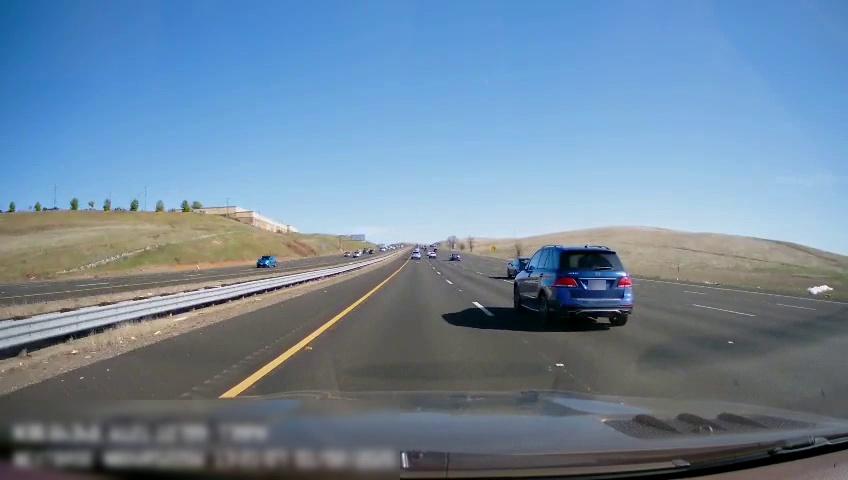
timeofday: Day
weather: Sunny
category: Drivable Space
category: Drivable Space
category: Vehicles | Car
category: Vehicles | Car
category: Vehicles | SUV
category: Vehicles | SUV
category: Vehicles | Car
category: Lanes | Current Lane
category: Lanes | Current Lane
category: Lanes | Alternate Lane
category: Lanes | Alternate Lane
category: Lanes | Alternate Lane
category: Lanes | Alternate Lane
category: Lanes | Opposite Lane
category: Lanes | Opposite Lane